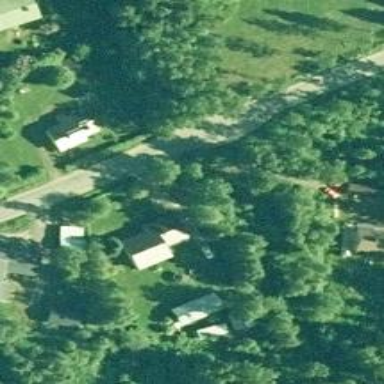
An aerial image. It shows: Residential road with asphalt surface.